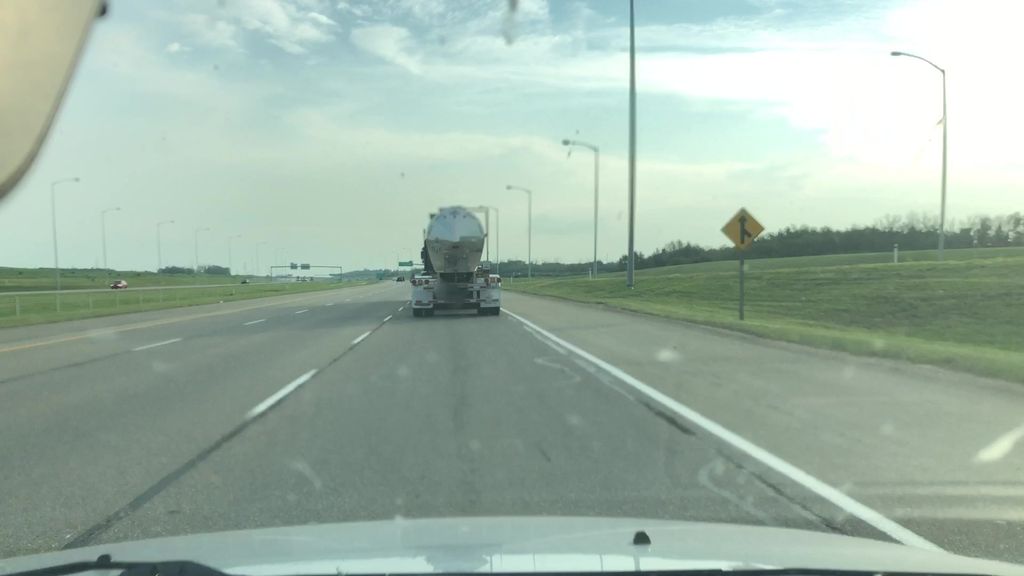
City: edmonton